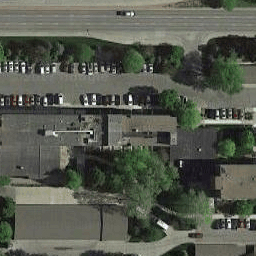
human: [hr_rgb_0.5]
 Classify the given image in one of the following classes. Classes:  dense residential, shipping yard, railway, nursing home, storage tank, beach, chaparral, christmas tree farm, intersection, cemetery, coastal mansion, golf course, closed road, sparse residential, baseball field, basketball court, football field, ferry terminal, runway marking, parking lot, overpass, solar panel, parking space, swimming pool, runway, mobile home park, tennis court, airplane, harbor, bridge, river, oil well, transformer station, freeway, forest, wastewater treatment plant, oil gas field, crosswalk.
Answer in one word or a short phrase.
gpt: nursing home